The image is a 2-D grayscale rendering of a rotating-machine vibration signal (signal-to-image). Determine the machine's mechanical condition. Answer with exactly one of: normal, misalignment, unbalance, looseness.
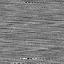
Answer: unbalance